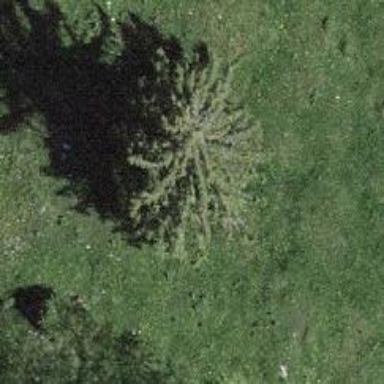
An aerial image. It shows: Single tag "natural: tree."